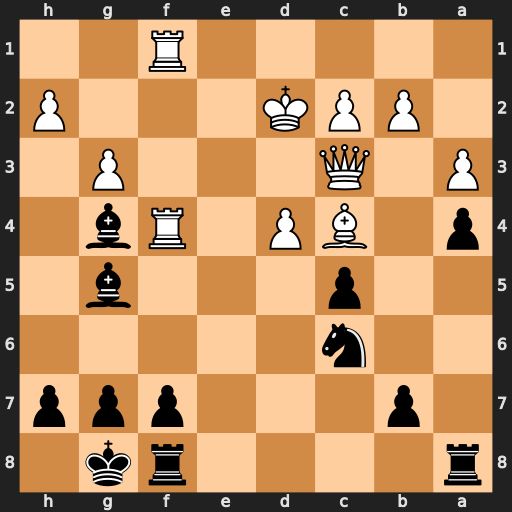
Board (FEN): r4rk1/1p3ppp/2n5/2p3b1/p1BP1Rb1/P1Q3P1/1PPK3P/5R2
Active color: b
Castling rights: -
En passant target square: -
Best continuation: cxd4 Bxf7+ Rxf7